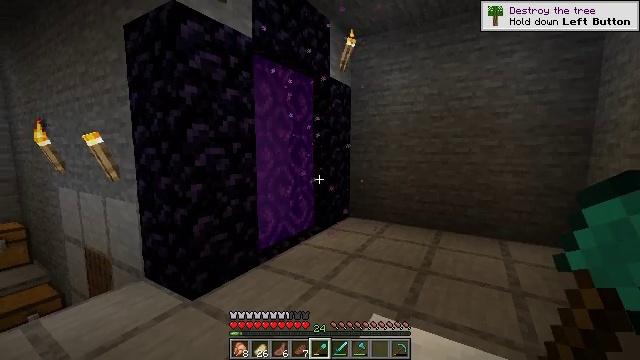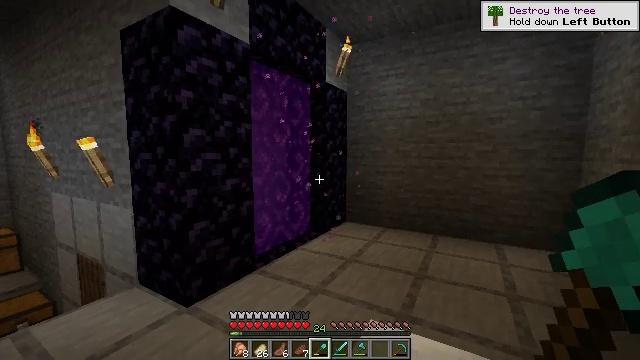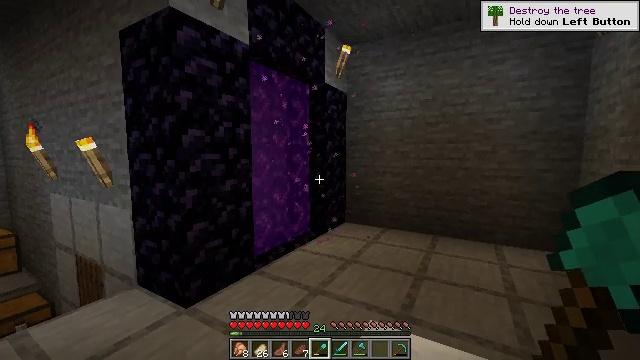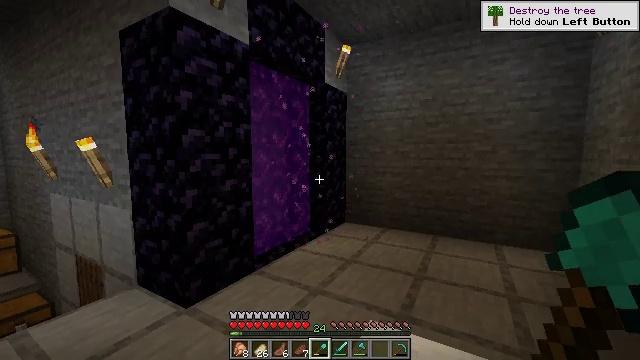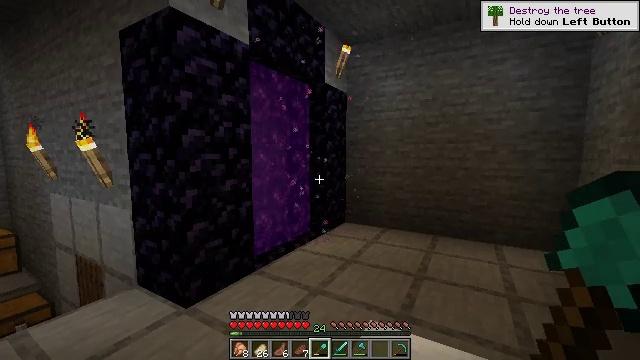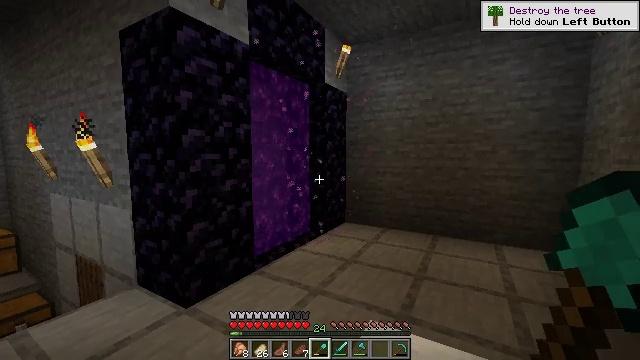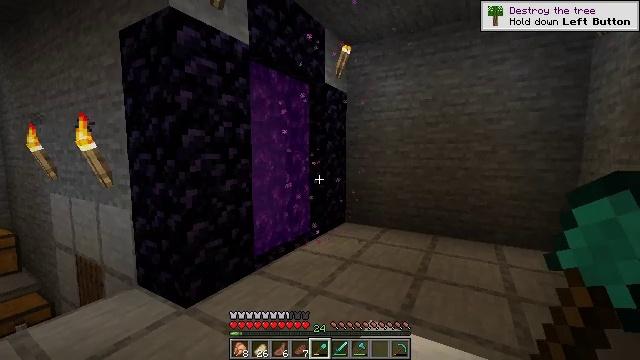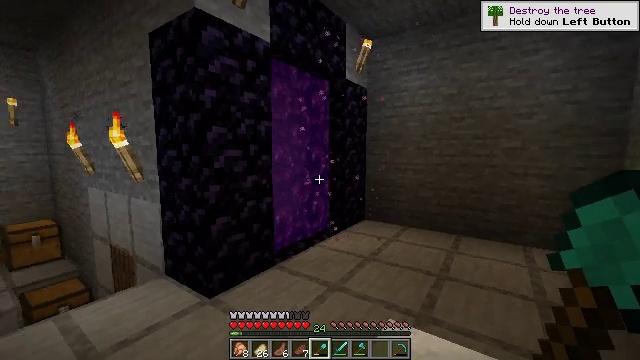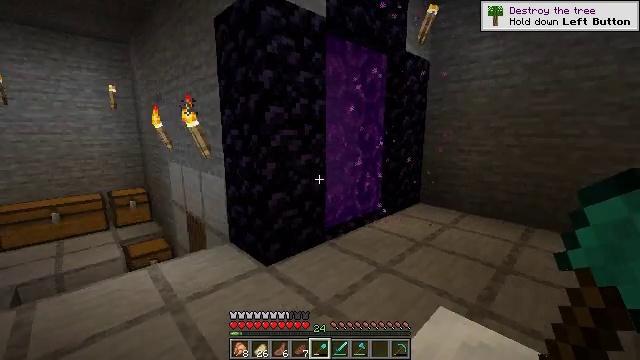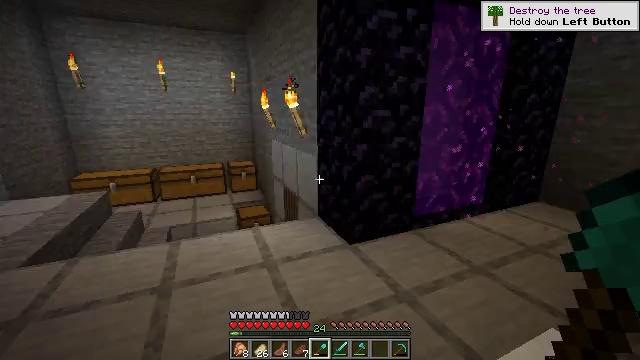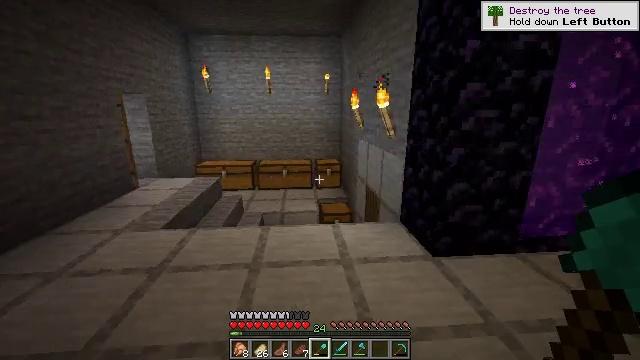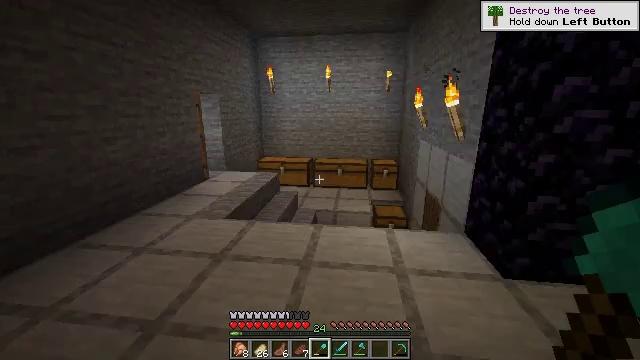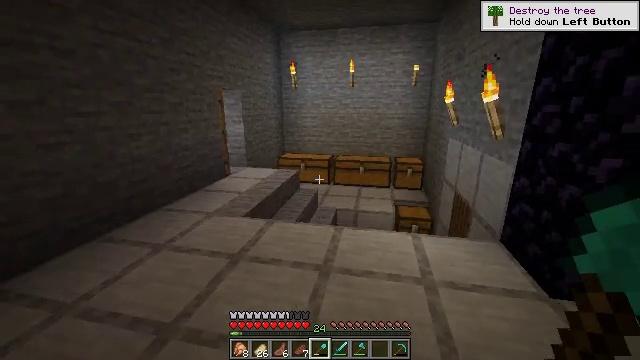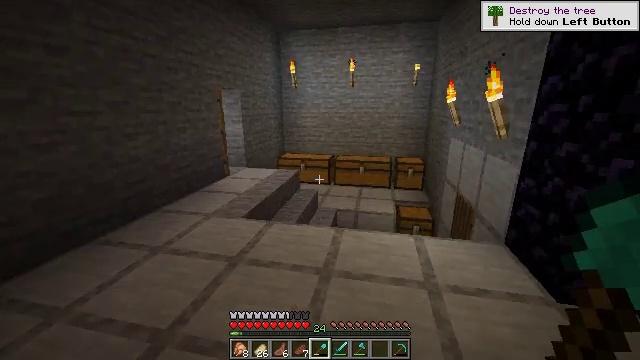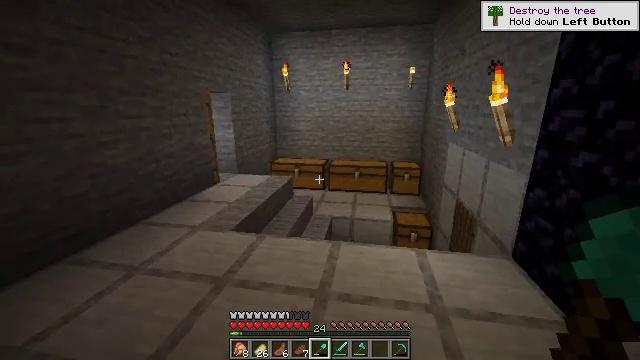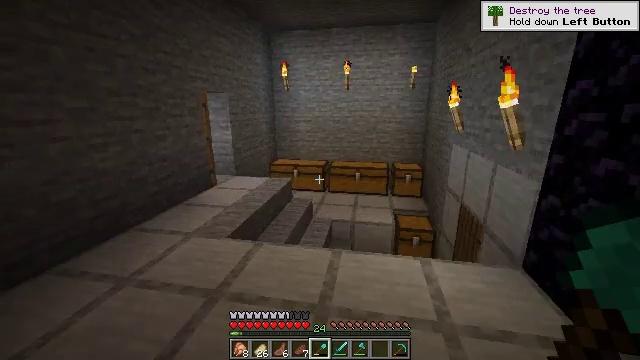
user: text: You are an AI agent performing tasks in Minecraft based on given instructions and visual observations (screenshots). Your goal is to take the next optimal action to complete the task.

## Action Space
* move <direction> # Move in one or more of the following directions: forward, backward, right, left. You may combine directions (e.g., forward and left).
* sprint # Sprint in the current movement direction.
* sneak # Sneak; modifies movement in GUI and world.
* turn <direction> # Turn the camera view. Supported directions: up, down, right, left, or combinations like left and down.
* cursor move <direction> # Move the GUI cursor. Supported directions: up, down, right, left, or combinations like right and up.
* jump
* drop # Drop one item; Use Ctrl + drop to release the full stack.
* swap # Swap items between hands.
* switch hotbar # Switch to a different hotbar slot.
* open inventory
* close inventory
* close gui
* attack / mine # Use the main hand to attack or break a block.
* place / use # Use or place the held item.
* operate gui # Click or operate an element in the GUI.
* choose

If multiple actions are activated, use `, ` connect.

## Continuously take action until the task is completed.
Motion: motion action
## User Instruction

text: craft item air
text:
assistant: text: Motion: turn up
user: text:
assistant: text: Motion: no_op
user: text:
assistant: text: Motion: no_op
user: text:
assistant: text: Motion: no_op
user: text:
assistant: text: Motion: no_op
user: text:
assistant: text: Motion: no_op
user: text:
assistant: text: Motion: turn left
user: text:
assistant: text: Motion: turn left and down
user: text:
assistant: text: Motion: turn left and down
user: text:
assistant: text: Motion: turn left
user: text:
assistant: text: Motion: move forward, turn left
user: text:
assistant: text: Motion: move forward, turn left
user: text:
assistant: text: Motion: move forward
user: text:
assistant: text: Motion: move forward, turn right
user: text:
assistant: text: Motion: move forward
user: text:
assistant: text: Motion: move forward
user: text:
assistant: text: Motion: move forward
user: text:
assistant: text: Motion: move forward, turn left and down
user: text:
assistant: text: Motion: move forward, turn left and down
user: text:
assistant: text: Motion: move forward and move right, turn left and down
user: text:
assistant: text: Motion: move forward and move right, turn left
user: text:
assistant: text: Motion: move forward and move right, turn left
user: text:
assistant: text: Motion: move forward and move right, turn left
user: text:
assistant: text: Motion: turn left and up
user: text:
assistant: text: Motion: turn left and down
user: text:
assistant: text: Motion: turn right
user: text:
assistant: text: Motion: turn right
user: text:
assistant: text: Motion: no_op
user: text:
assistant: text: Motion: no_op
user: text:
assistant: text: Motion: no_op